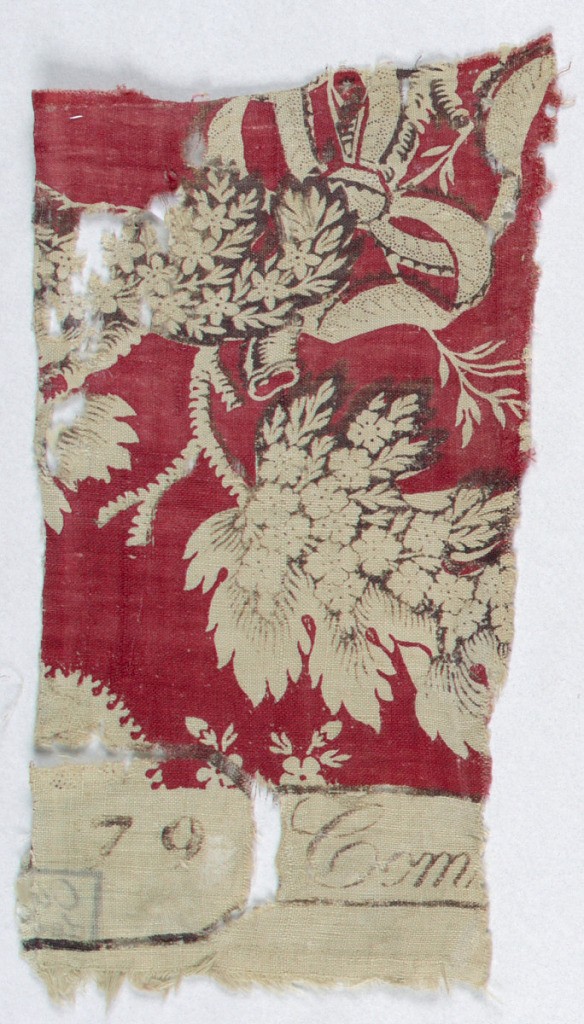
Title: Fragments
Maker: Meillier et Cie
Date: late 18th–early 19th century
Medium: Material: cotton Technique: block printed on plain weave
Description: Design of floral shapes alternate with stripe of loosely folded 'lace' in red and black on natural.